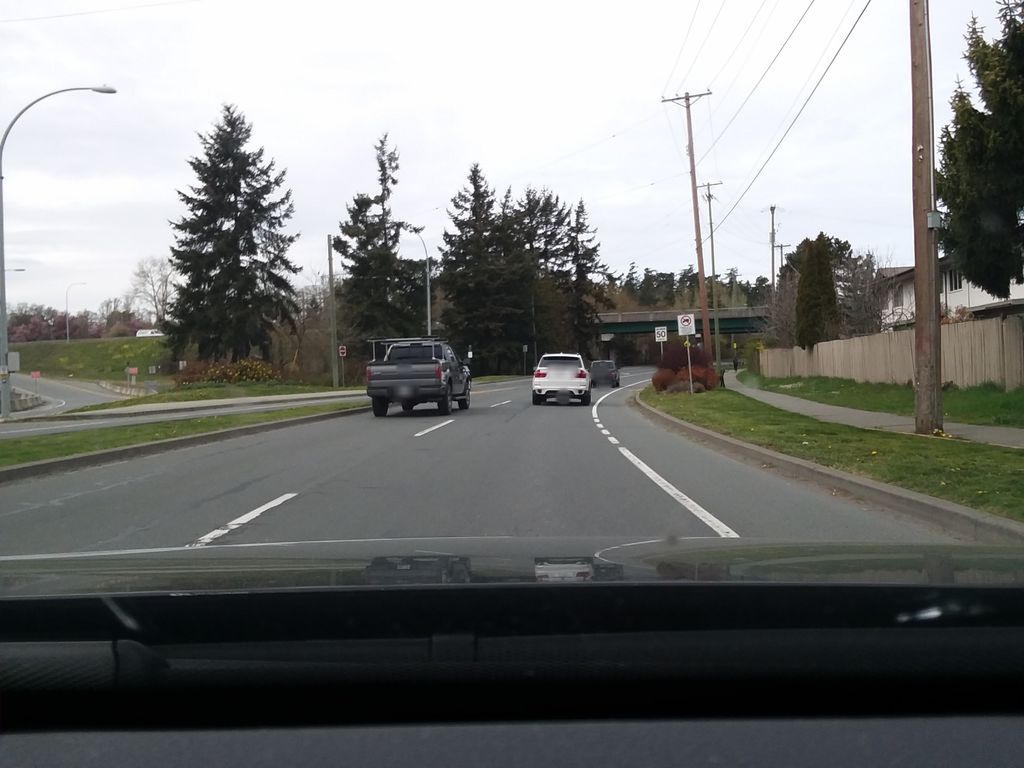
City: victoria